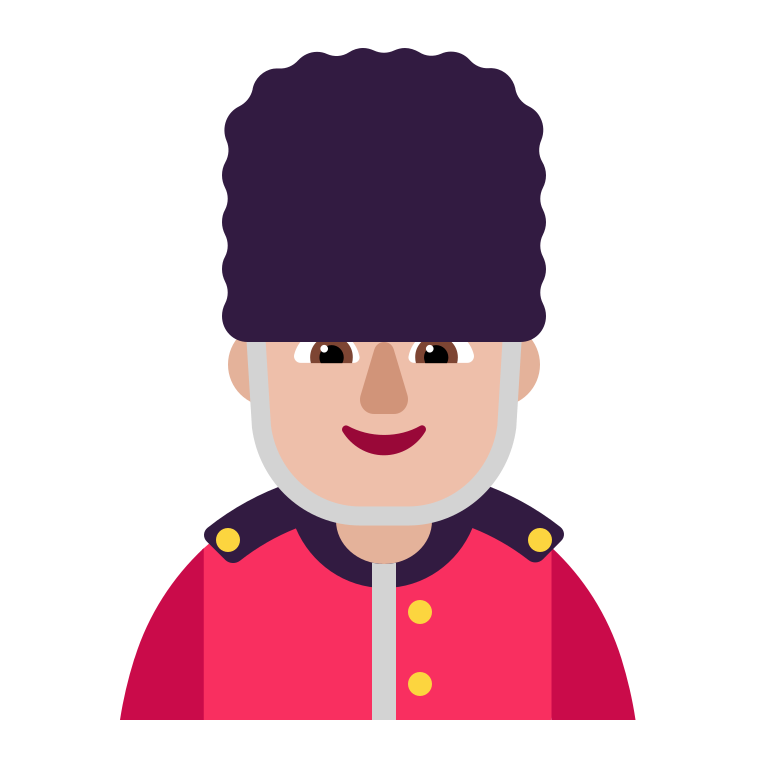
man guard flat  light